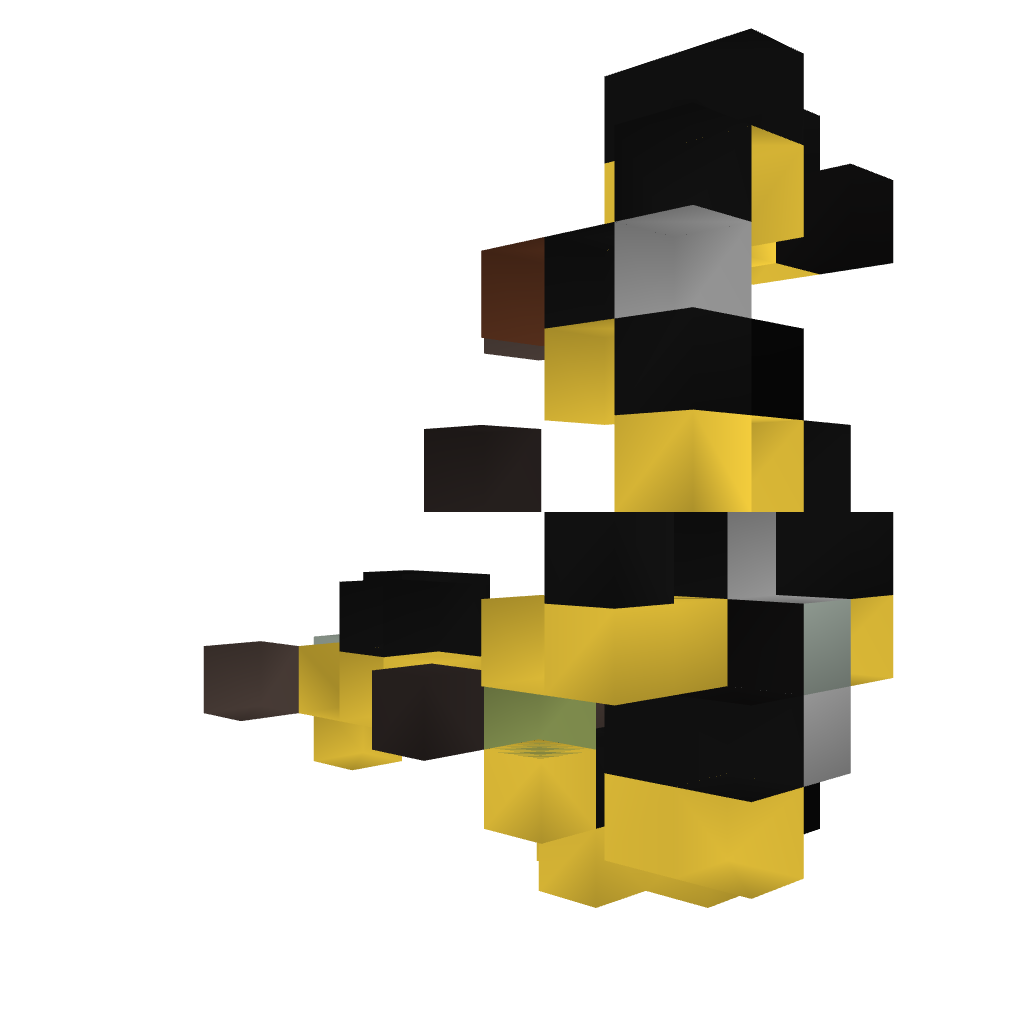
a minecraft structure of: Casino Machine 01